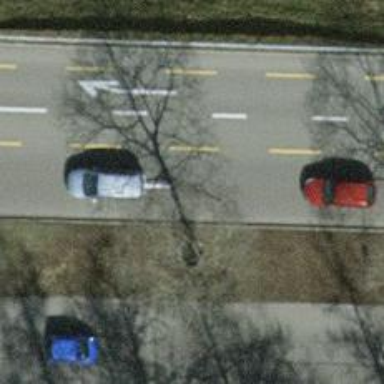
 which is classified as primary highway."